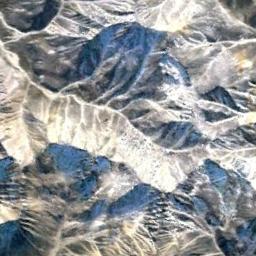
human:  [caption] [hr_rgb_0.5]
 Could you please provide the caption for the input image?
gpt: The snow berg is consist of bare land and white snow .

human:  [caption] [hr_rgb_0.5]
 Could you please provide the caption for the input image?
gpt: There is a lot of snow on the snowberg .

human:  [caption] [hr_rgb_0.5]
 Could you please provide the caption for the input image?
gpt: The white snow on the snow-capped mountains is veined .

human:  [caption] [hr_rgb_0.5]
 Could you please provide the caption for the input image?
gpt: The snowberg is partly covered with snow and ice .

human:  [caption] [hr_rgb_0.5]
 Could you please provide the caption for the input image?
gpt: There are some snow on the snowberg .